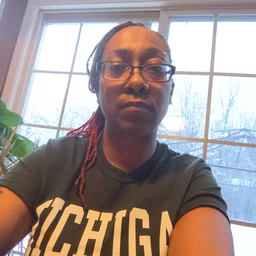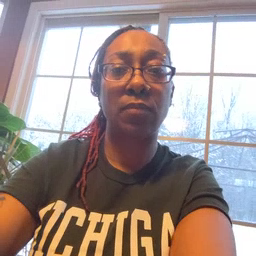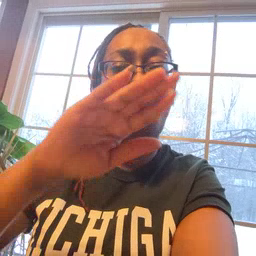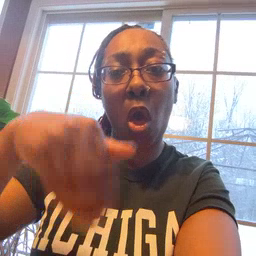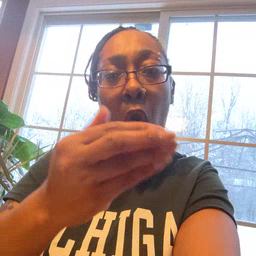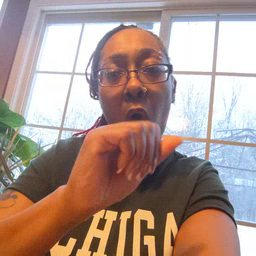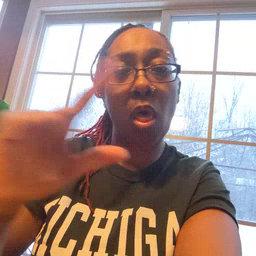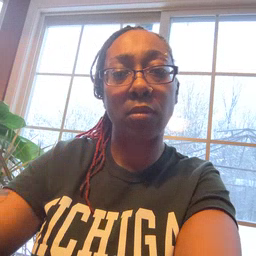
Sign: all